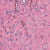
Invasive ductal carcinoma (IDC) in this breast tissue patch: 0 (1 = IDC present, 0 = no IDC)